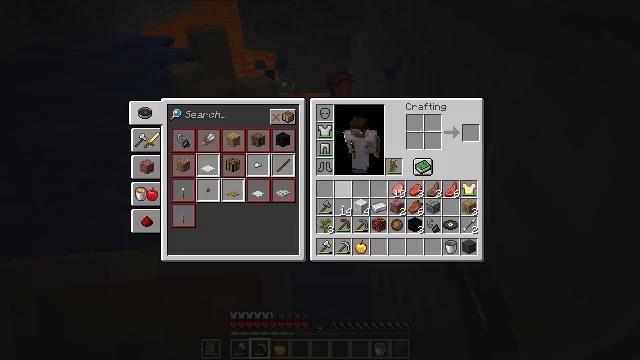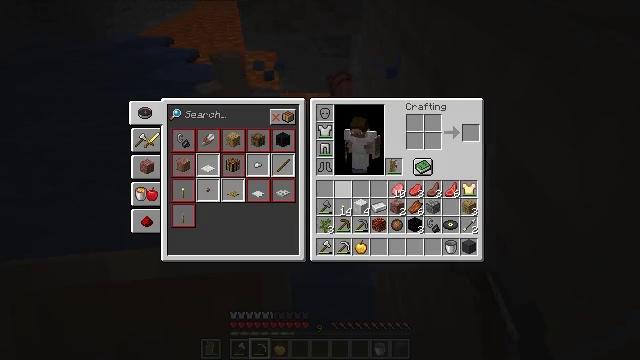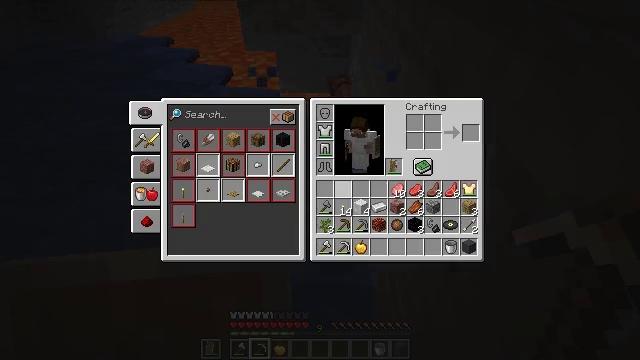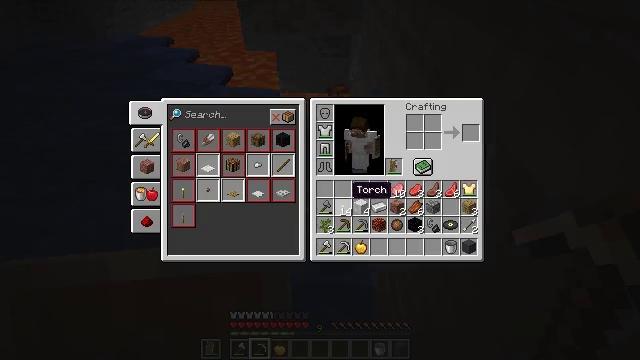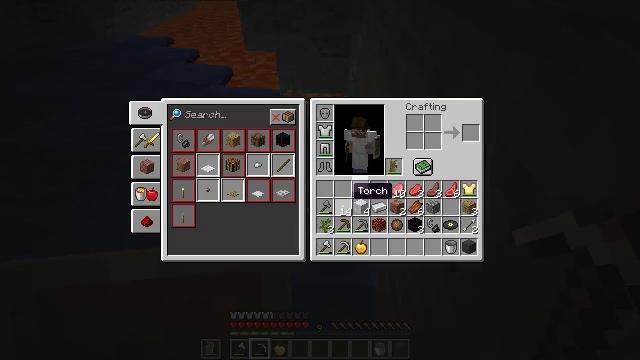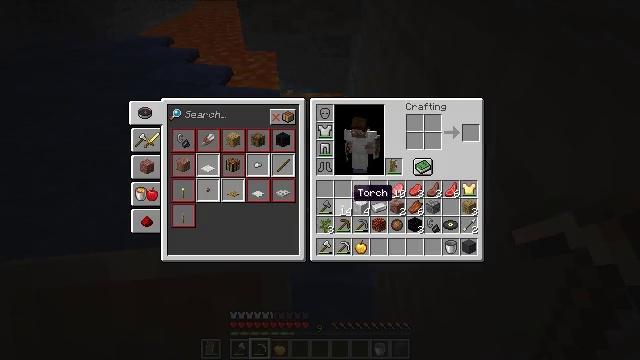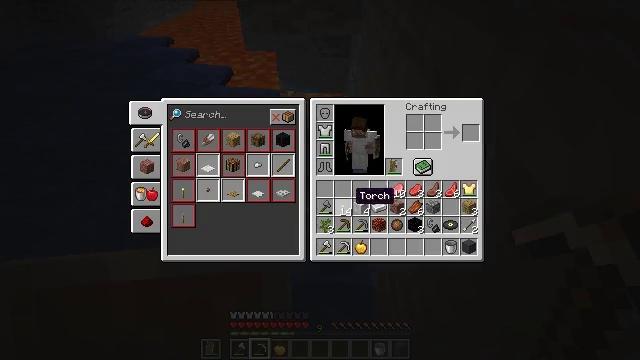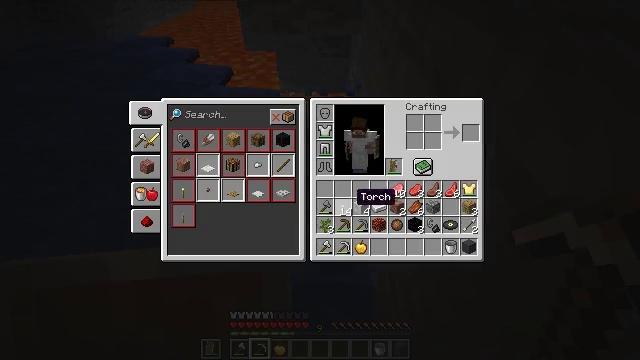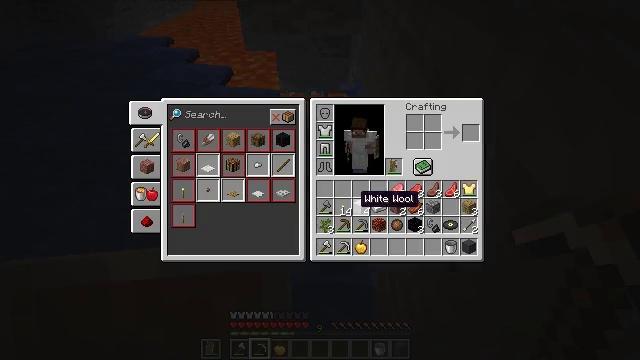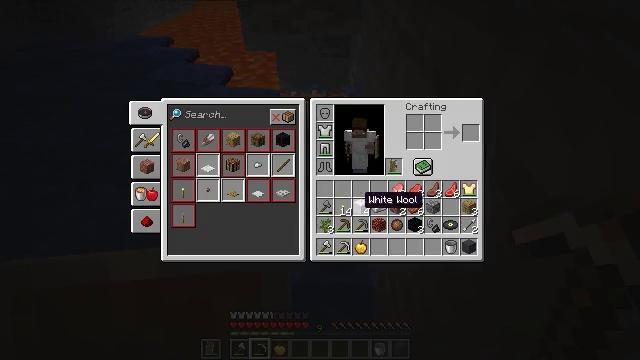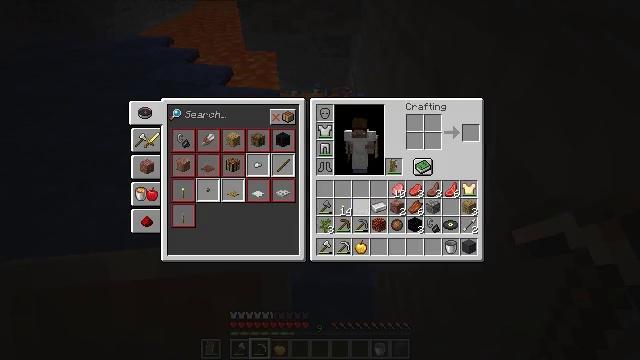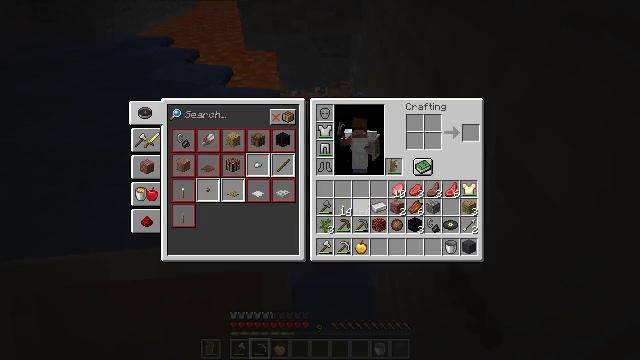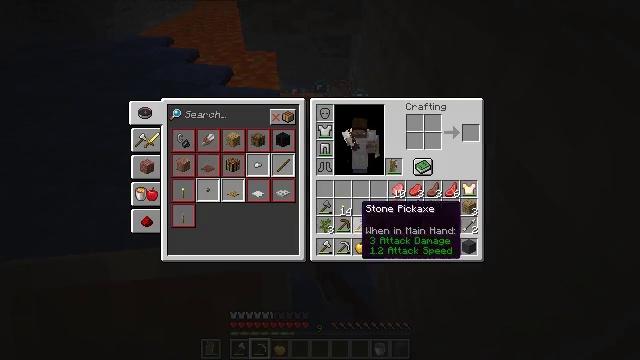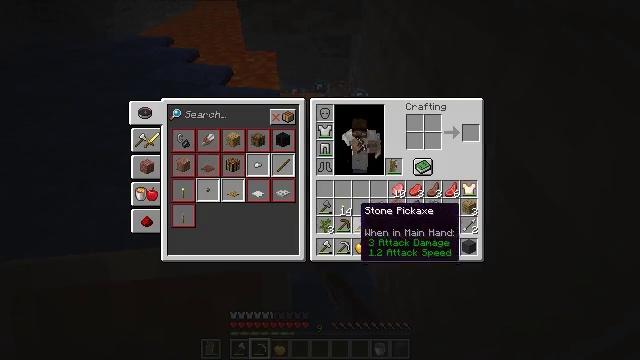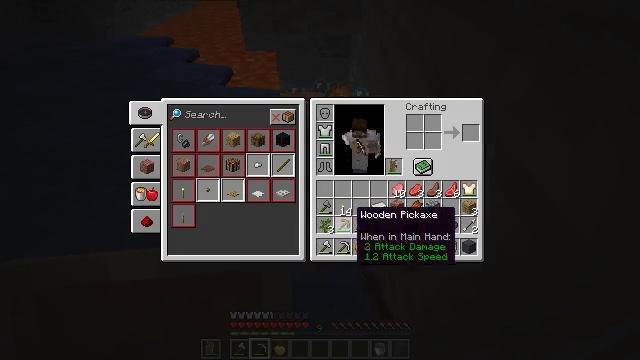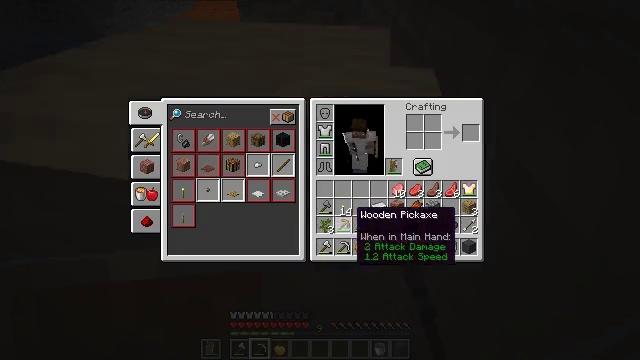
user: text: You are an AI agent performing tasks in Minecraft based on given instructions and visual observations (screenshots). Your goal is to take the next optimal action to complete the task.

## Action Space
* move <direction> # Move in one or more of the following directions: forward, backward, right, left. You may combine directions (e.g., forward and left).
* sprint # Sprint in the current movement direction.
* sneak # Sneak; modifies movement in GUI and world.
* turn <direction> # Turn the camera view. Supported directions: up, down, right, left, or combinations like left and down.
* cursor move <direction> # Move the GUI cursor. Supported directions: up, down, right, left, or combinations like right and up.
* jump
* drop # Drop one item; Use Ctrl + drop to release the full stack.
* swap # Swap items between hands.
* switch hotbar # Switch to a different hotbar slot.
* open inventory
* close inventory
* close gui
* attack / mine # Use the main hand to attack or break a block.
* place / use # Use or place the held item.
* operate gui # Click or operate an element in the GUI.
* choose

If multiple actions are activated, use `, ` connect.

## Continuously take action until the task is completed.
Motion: motion action
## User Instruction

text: Remove a block of white wool from the inventory.
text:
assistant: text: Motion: sprint, open gui
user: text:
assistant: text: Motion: sprint
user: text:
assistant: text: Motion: sprint
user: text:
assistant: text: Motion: sprint
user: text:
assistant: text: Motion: sprint
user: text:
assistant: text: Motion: sprint
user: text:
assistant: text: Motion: sprint
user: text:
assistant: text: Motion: sprint
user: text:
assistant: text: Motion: sprint
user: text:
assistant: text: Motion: sprint, drop
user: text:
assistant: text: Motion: sprint, drop
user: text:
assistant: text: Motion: sprint, cursor move down
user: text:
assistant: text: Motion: sprint
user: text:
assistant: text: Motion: sprint
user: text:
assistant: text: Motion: sprint
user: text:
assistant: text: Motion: sprint